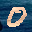
Label: 0